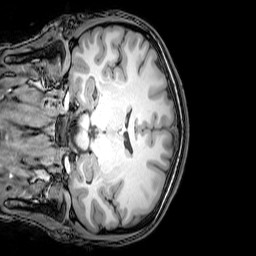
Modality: T1w
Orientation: coronal
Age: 23
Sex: female
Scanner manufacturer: philips
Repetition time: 0.008125 s
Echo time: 0.00372 s